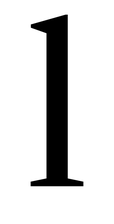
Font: LibreCaslonText_Regular